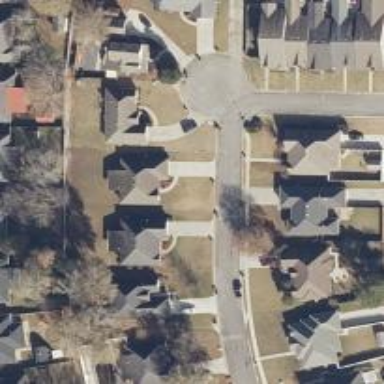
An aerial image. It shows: Residential road.